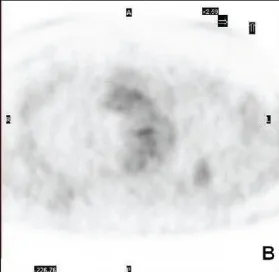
Transaxial low dose CT image, with midly increased metabolism.
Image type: radiology (pet)